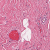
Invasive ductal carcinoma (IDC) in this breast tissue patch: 0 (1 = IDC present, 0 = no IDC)